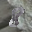
Label: 8